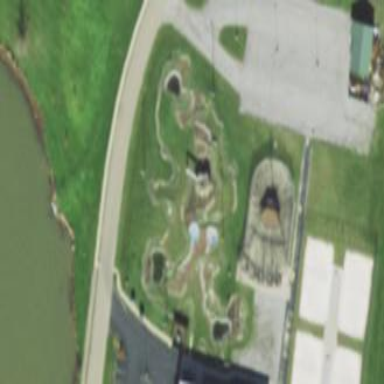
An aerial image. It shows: Miniature golf course.